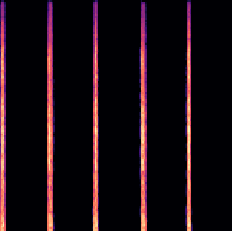
Sound class: Clock tick